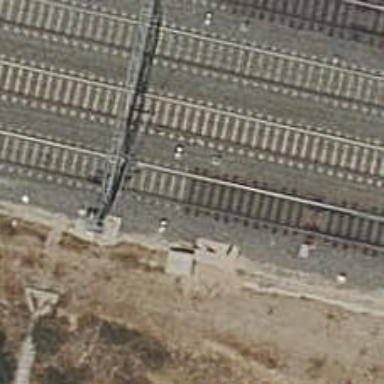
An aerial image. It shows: Railway with electrified contact lines.